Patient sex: F
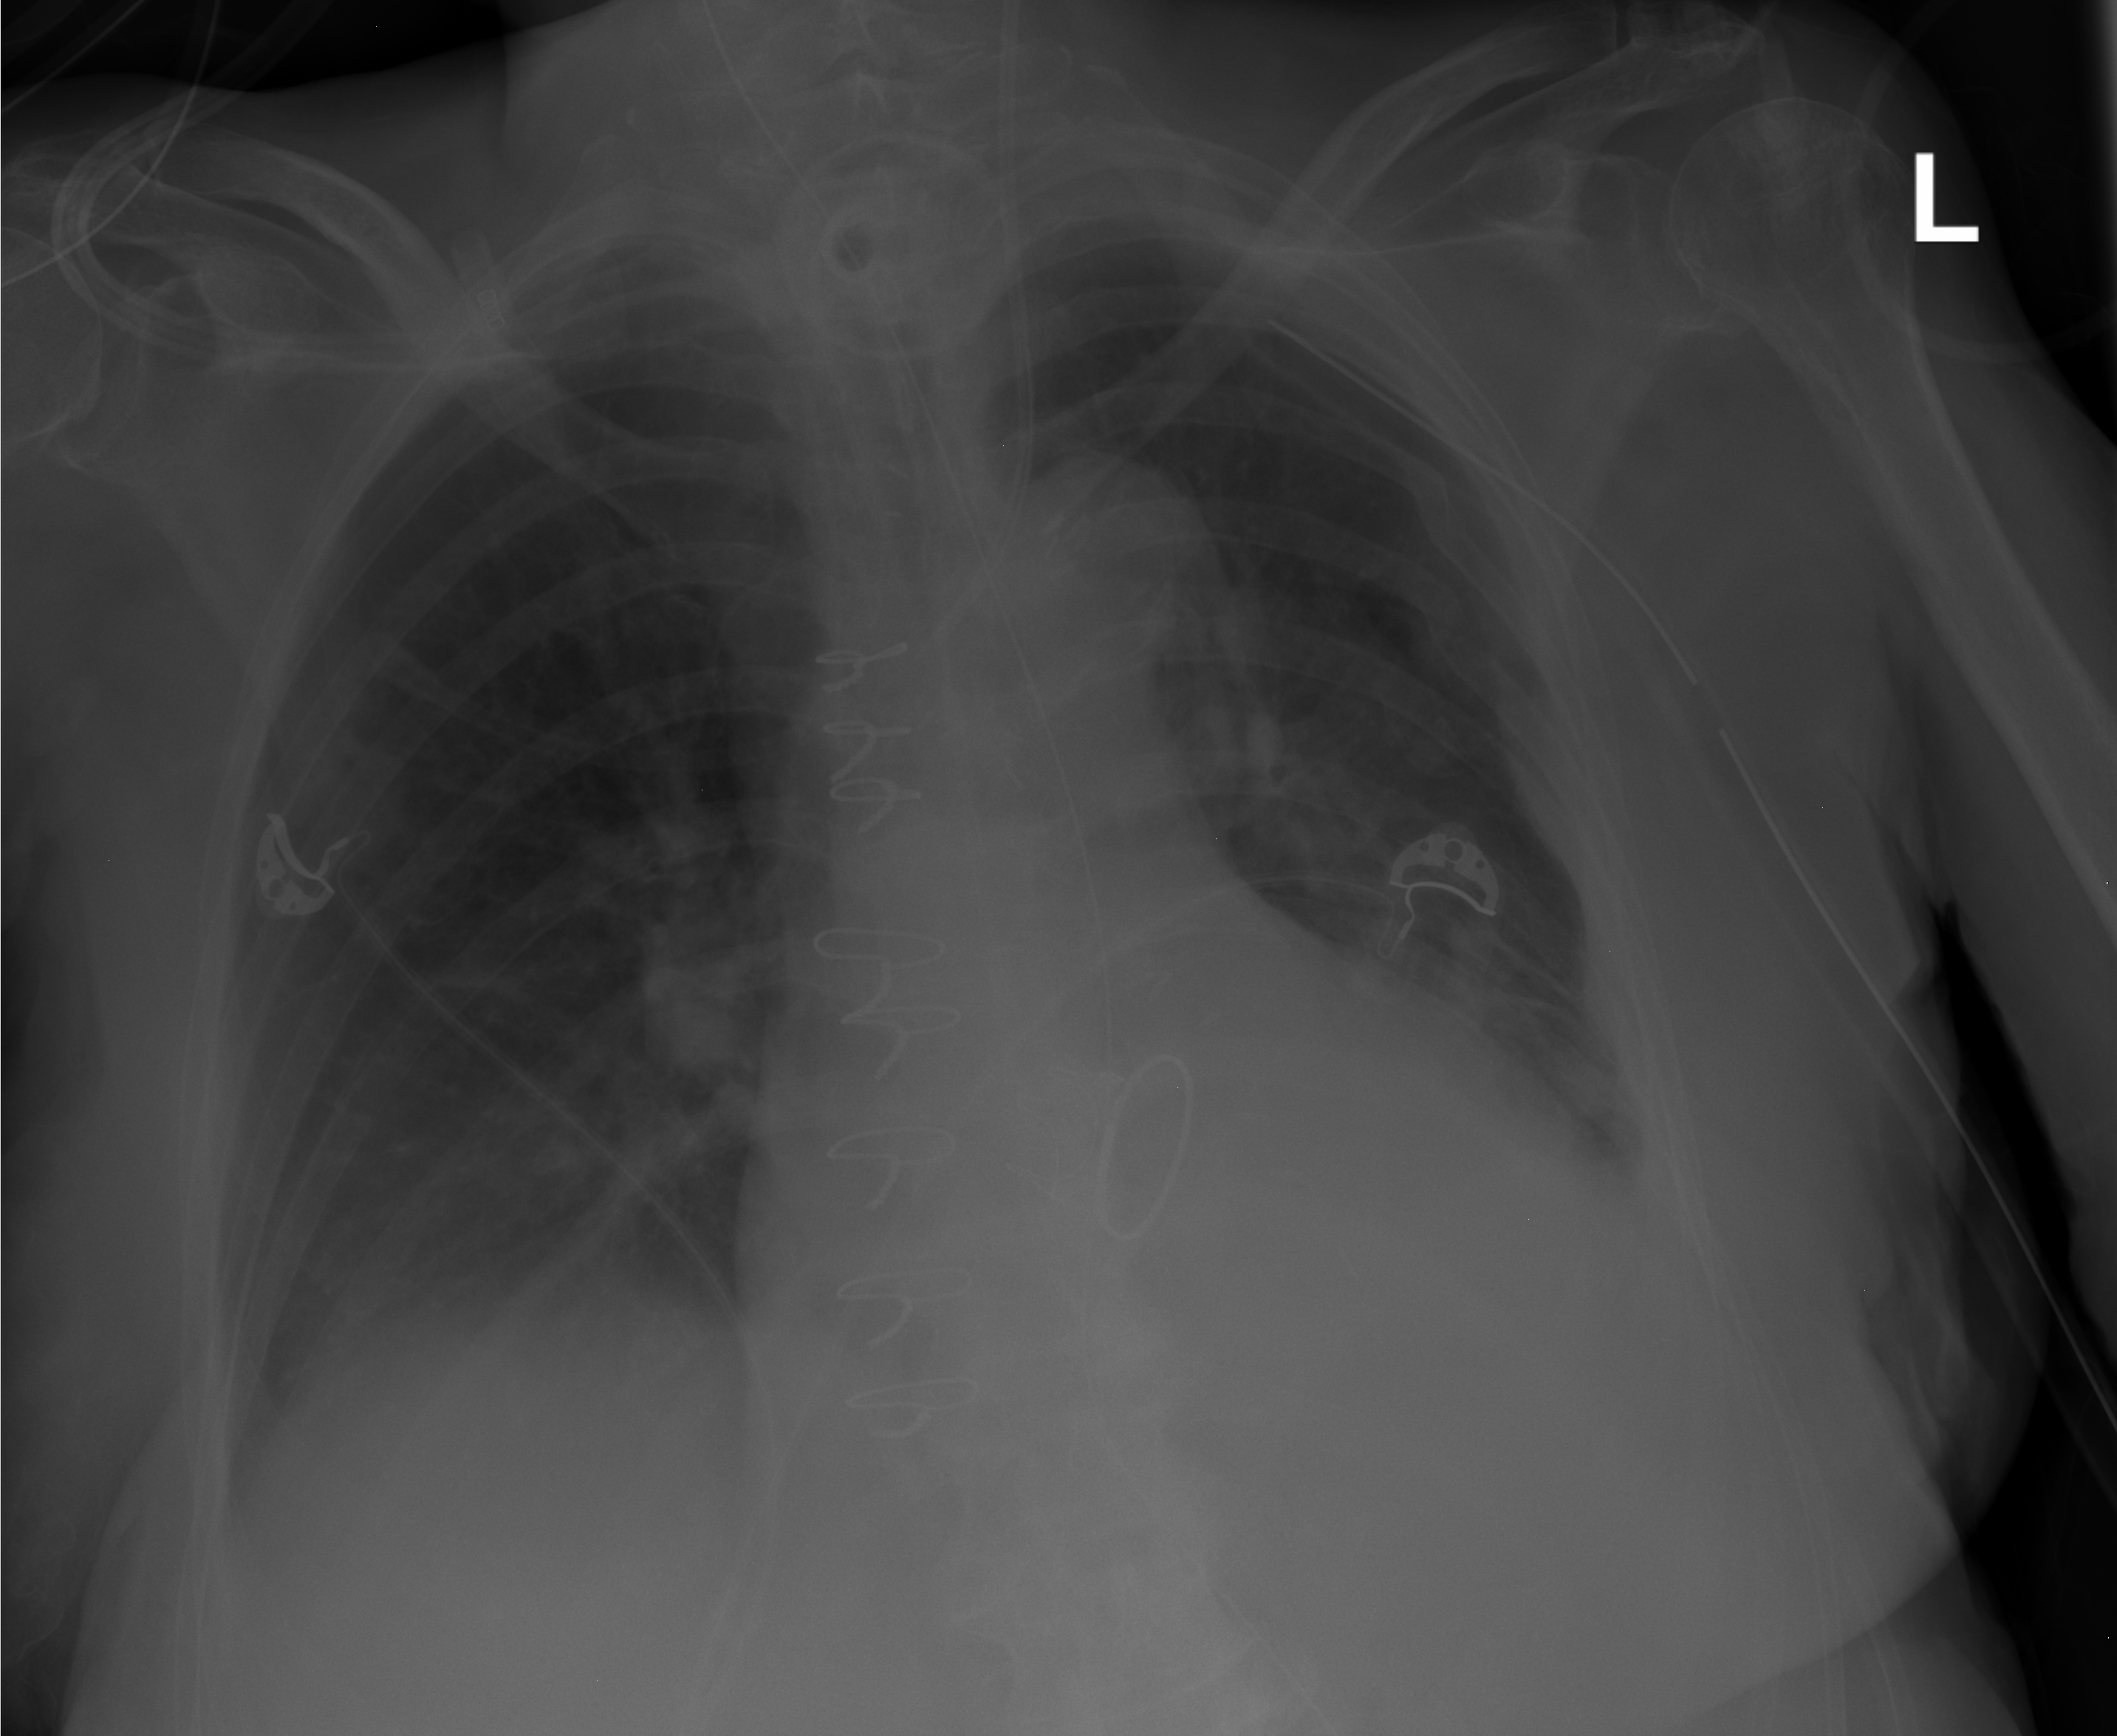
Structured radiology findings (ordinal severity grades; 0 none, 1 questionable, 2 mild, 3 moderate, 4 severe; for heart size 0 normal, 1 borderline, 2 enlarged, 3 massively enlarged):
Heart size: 0
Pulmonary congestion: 0
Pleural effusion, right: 2
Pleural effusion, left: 2
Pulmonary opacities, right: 0
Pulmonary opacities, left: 0
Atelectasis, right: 0
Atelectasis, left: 2